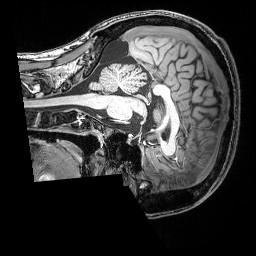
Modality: T1w
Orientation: sagittal
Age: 27
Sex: male
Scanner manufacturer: siemens
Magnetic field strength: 3 T
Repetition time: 2.53 s
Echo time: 0.00388 s